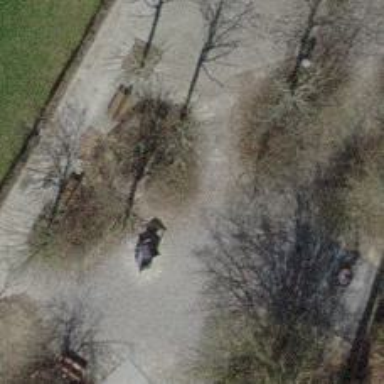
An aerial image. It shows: Outdoor public bookcase.